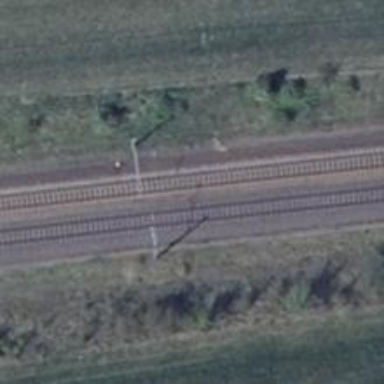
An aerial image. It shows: Railway milestone with catenary mast.